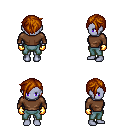
a pixel art fantasy rpg character, female body template, dark elf, purple skin, brown long-sleeve shirt, teal pants, brunette pixie cut hairstyle, gold gloves, four views (front, back, left, right), 2x2 character sprite sheet, small pixel art, hard edges, no anti-aliasing